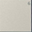
Piece: xx